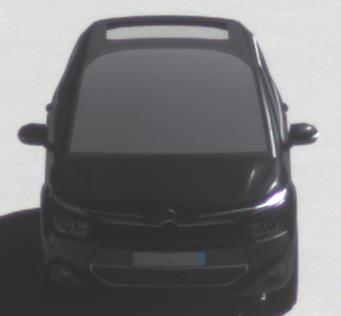
Make: Citroen
Model: Grand C4 Picasso VTi 120
Detailed model: Grand C4 Picasso (II)
Model produced from: 2013/10
Model produced until: 2015/02
Doors: 5
Color: black
Road condition: dry road
Daytime: morning or afternoon
Contrast: high contrast